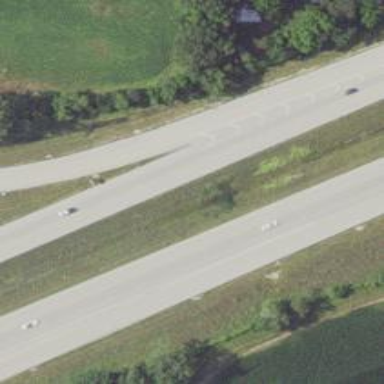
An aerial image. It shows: Road marking featuring gore chevron.